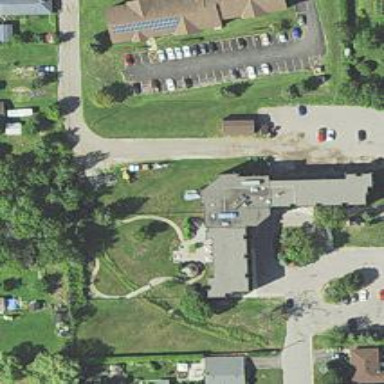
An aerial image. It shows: Nursing home building.